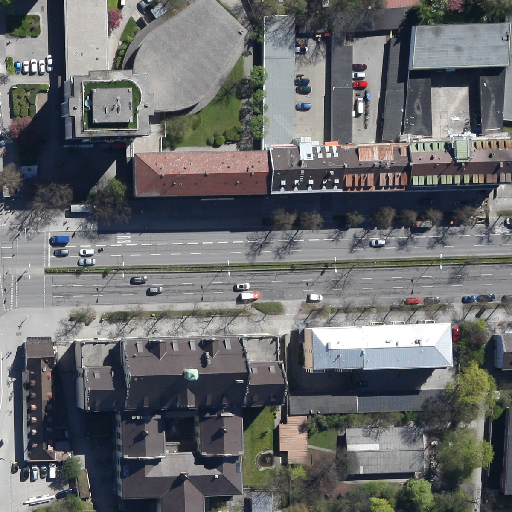
Referring expression: light-duty vehicle